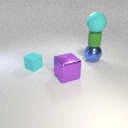
small cyan rubber cube behind large purple metal cube